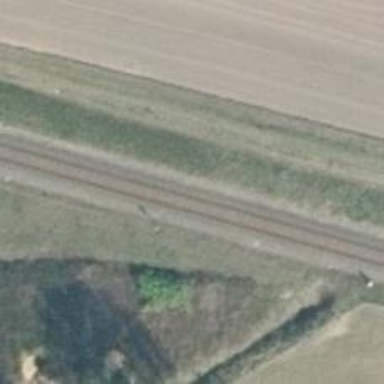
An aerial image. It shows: Railway signal.